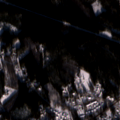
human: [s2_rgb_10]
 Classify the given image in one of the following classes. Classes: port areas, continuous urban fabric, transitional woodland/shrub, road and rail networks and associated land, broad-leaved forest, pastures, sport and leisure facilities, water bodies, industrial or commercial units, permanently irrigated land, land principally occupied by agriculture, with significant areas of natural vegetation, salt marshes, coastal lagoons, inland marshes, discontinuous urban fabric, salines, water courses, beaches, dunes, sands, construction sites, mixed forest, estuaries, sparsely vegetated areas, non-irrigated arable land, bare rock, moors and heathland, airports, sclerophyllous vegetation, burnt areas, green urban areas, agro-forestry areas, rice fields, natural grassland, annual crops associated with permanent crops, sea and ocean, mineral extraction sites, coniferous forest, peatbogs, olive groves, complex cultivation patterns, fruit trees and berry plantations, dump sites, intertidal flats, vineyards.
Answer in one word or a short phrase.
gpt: discontinuous urban fabric, coniferous forest, mixed forest